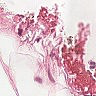
Metastatic tissue present: no